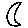
Label: moon